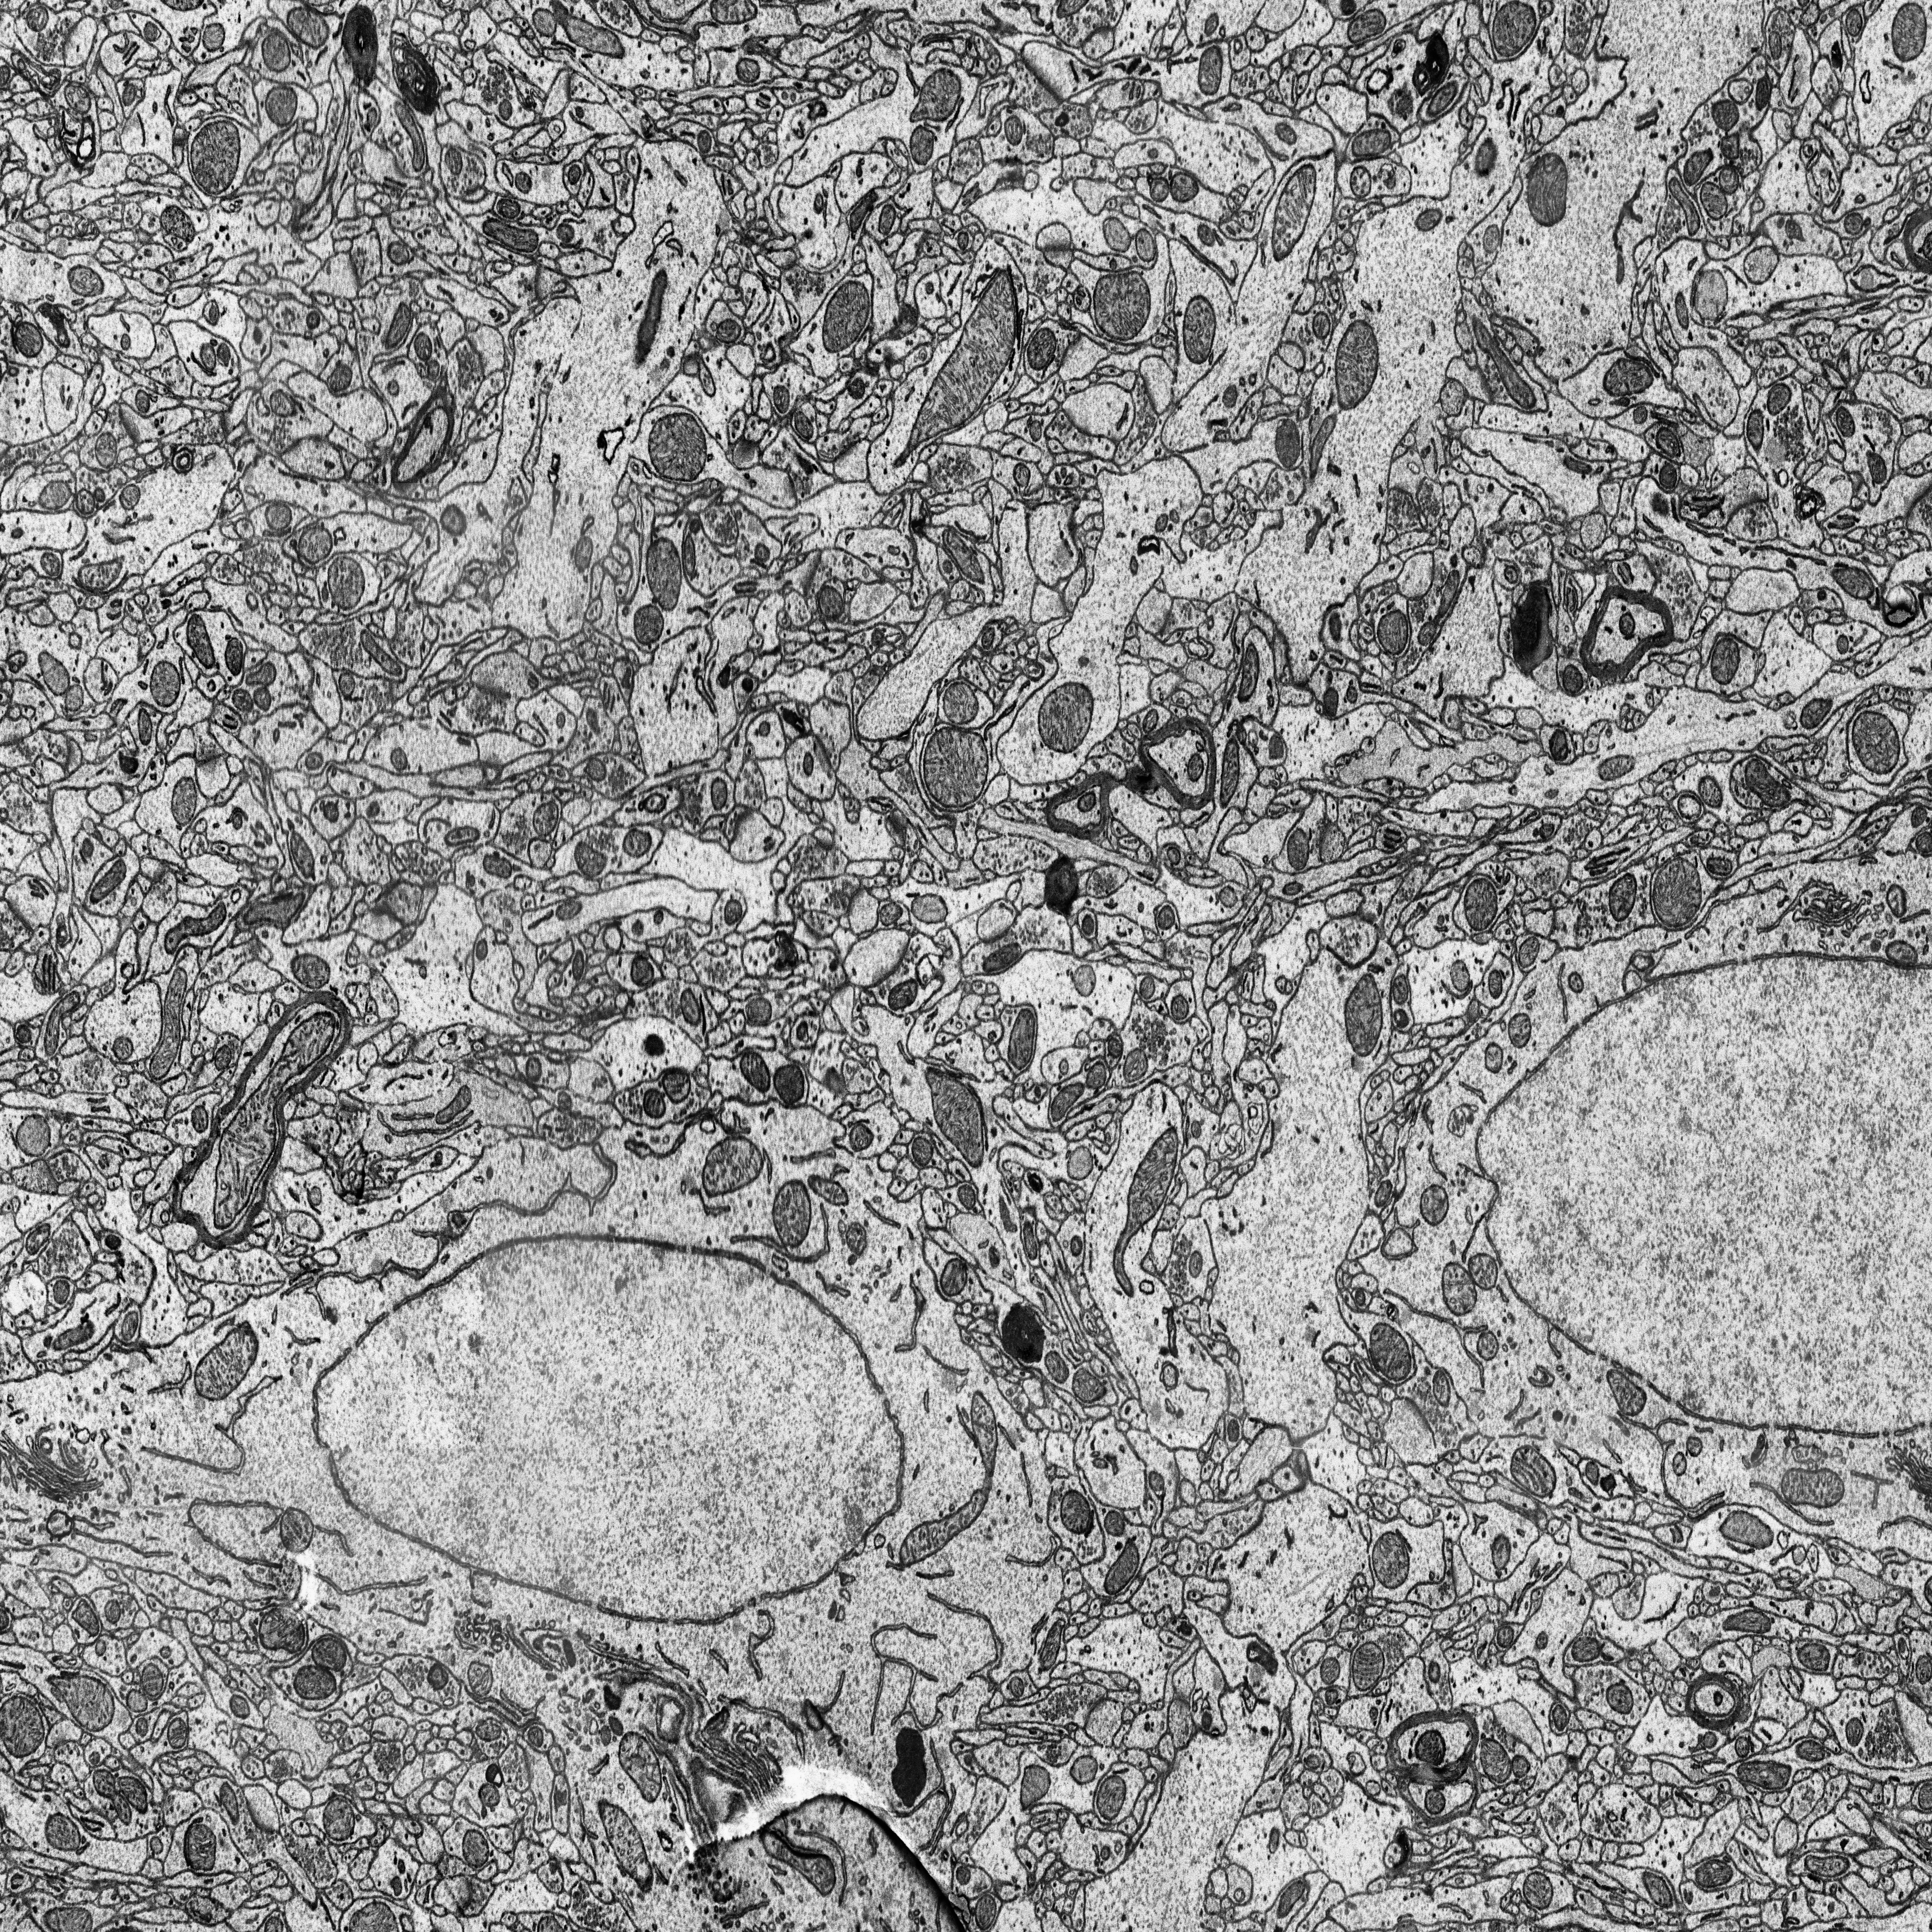
Electron microscopy slice of rat cortex tissue
Slice depth (z): 228
Mitochondria instances in slice: 387